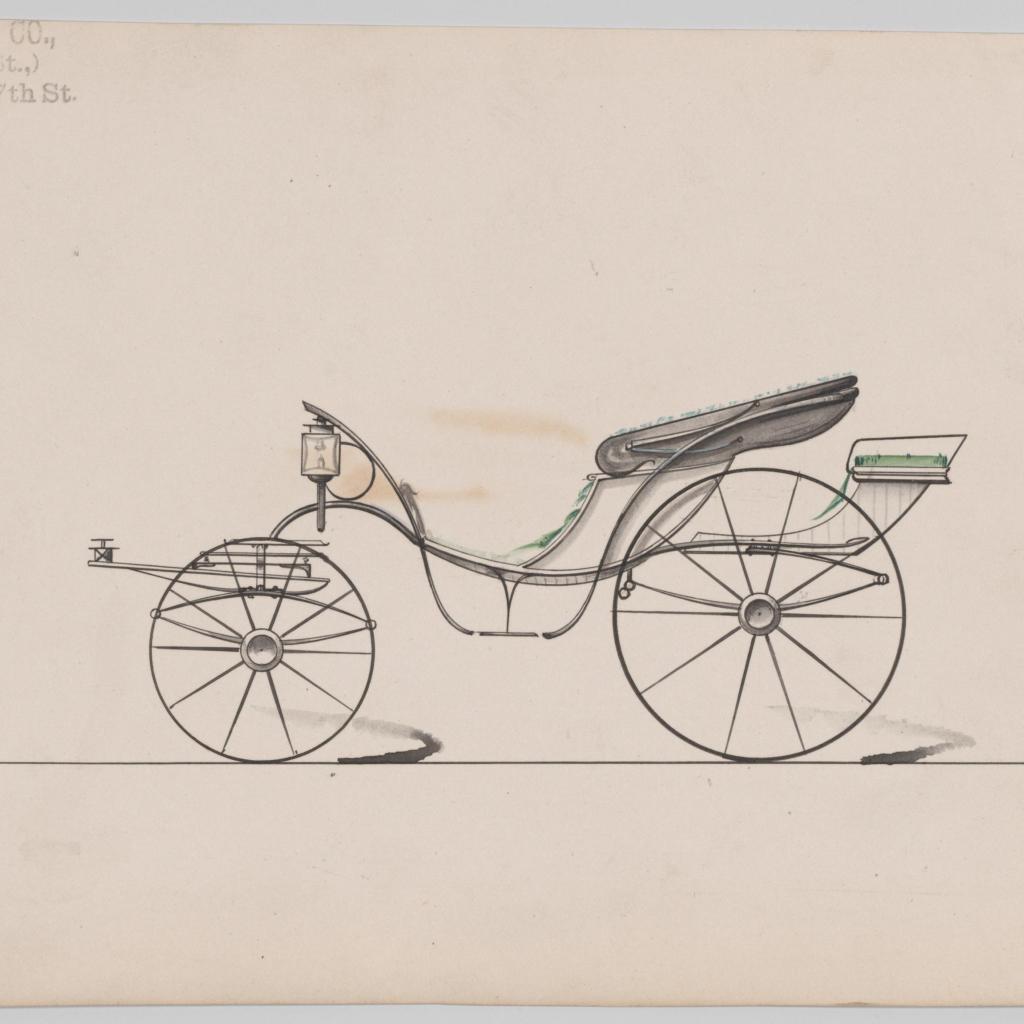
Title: Design for Pony Phaeton, no. 3338a
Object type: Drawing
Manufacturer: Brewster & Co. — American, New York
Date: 1877
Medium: Pen and black ink, watercolor and gouache
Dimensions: Sheet: 6 3/16 x 9 1/16 in. (15.7 x 23 cm)
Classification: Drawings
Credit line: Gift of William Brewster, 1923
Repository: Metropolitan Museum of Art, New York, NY